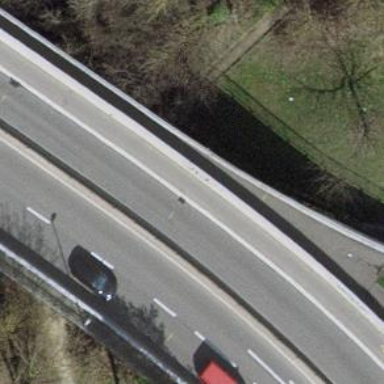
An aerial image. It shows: Primary highway bridge with asphalt surface. There is cycle track on the right side.